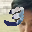
Label: 3